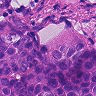
Metastatic tissue present: yes